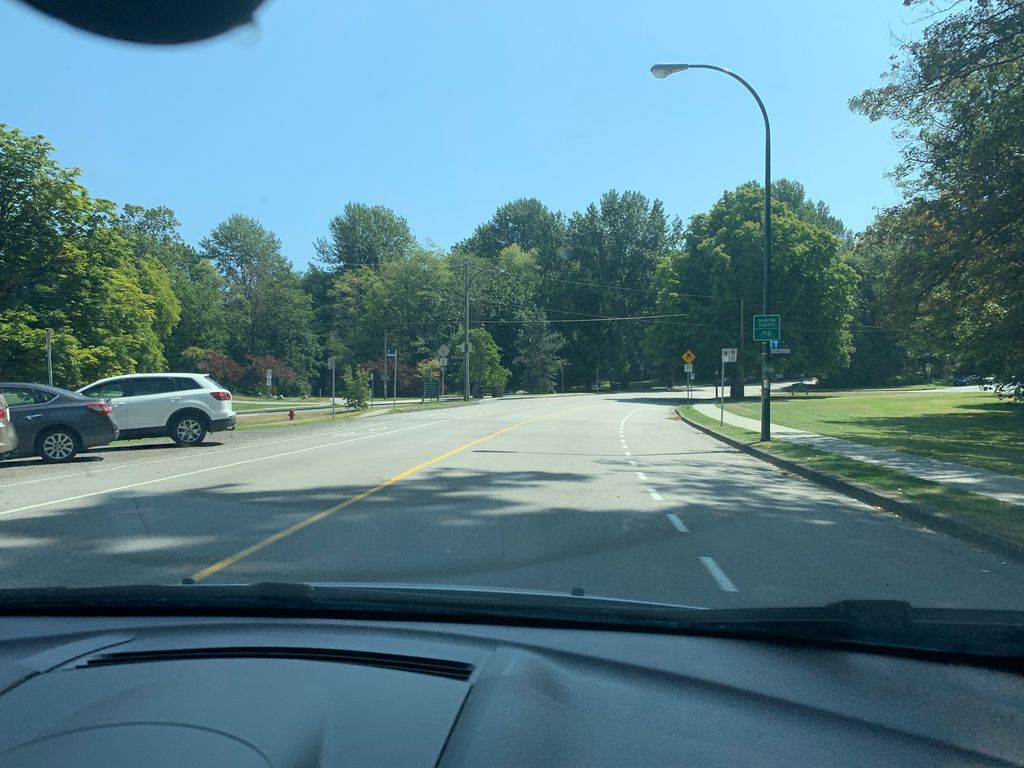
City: vancouver